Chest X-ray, PA view. Patient: 42 years old, sex M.
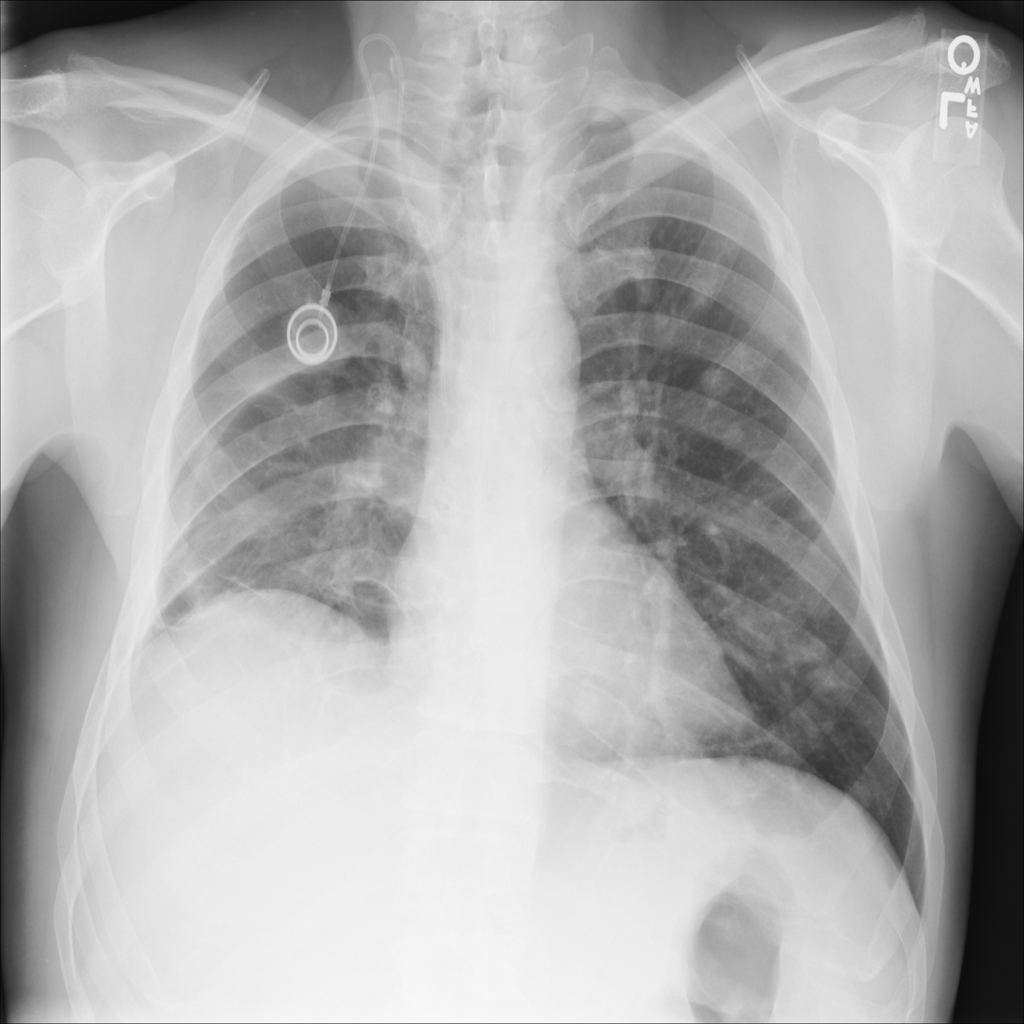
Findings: Nodule, Pleural_Thickening